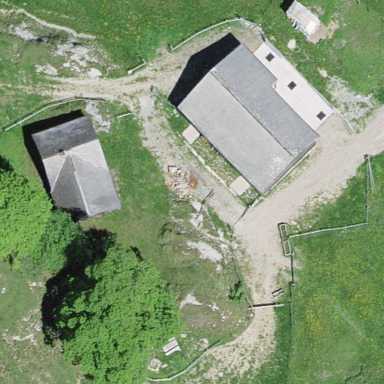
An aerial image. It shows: Farmyard area.